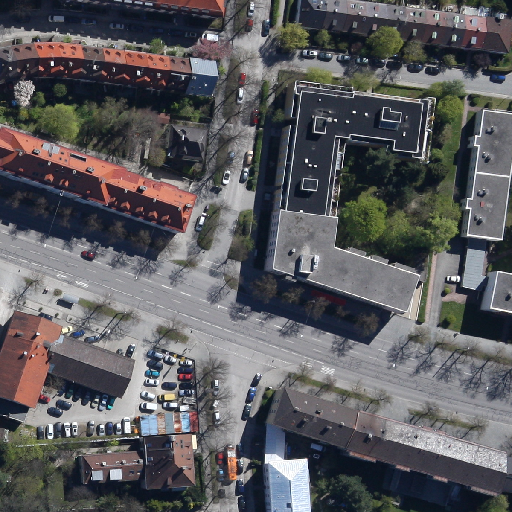
Referring expression: building along the road